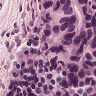
Metastatic tissue present: yes